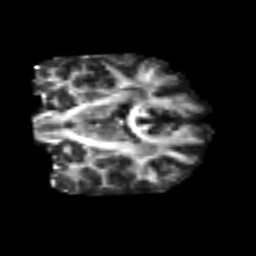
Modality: FA
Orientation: coronal
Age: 50
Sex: female
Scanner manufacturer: siemens
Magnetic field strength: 3 T
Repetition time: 4.999 s
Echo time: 0.07946 s